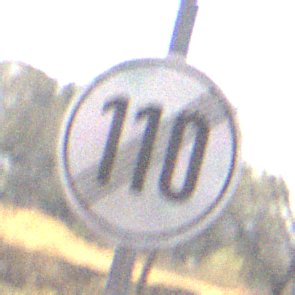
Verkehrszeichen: EndeGeschwindigkeit110
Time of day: Midday
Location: Outdoor (Nature)
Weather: Clear
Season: NotSpecified
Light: Natural